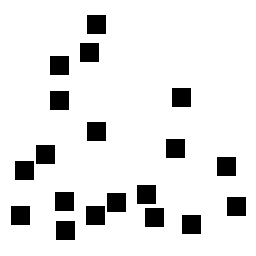
Squares: 19
Triangles: 0
Stars: 0
Total shapes: 19